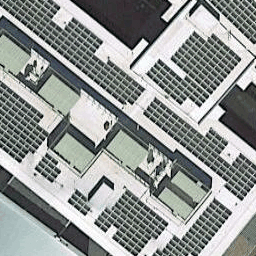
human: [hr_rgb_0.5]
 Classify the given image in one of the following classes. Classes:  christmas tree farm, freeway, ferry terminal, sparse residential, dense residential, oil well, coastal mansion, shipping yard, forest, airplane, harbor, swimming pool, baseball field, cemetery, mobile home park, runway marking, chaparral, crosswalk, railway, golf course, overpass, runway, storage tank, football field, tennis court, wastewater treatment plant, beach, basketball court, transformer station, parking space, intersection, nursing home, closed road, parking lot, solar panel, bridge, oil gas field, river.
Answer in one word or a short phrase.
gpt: solar panel